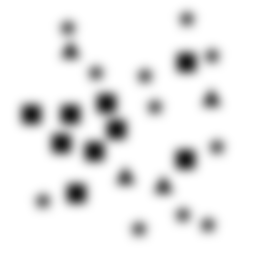
Squares: 9
Triangles: 4
Stars: 11
Total shapes: 24